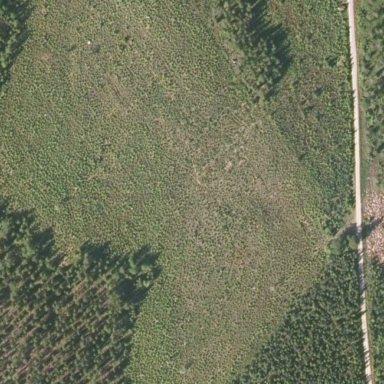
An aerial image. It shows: Clearcut area with needle-leaved scrub vegetation.